Field crop: tomato
Growth stage: 1
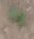
Species: solanum